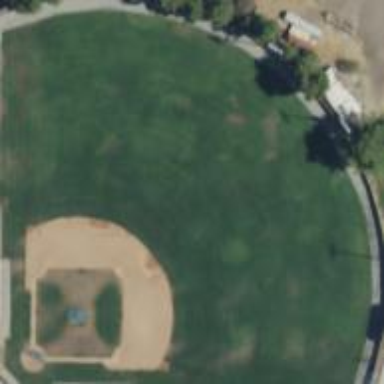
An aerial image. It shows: Baseball pitch for leisure and sports activities.